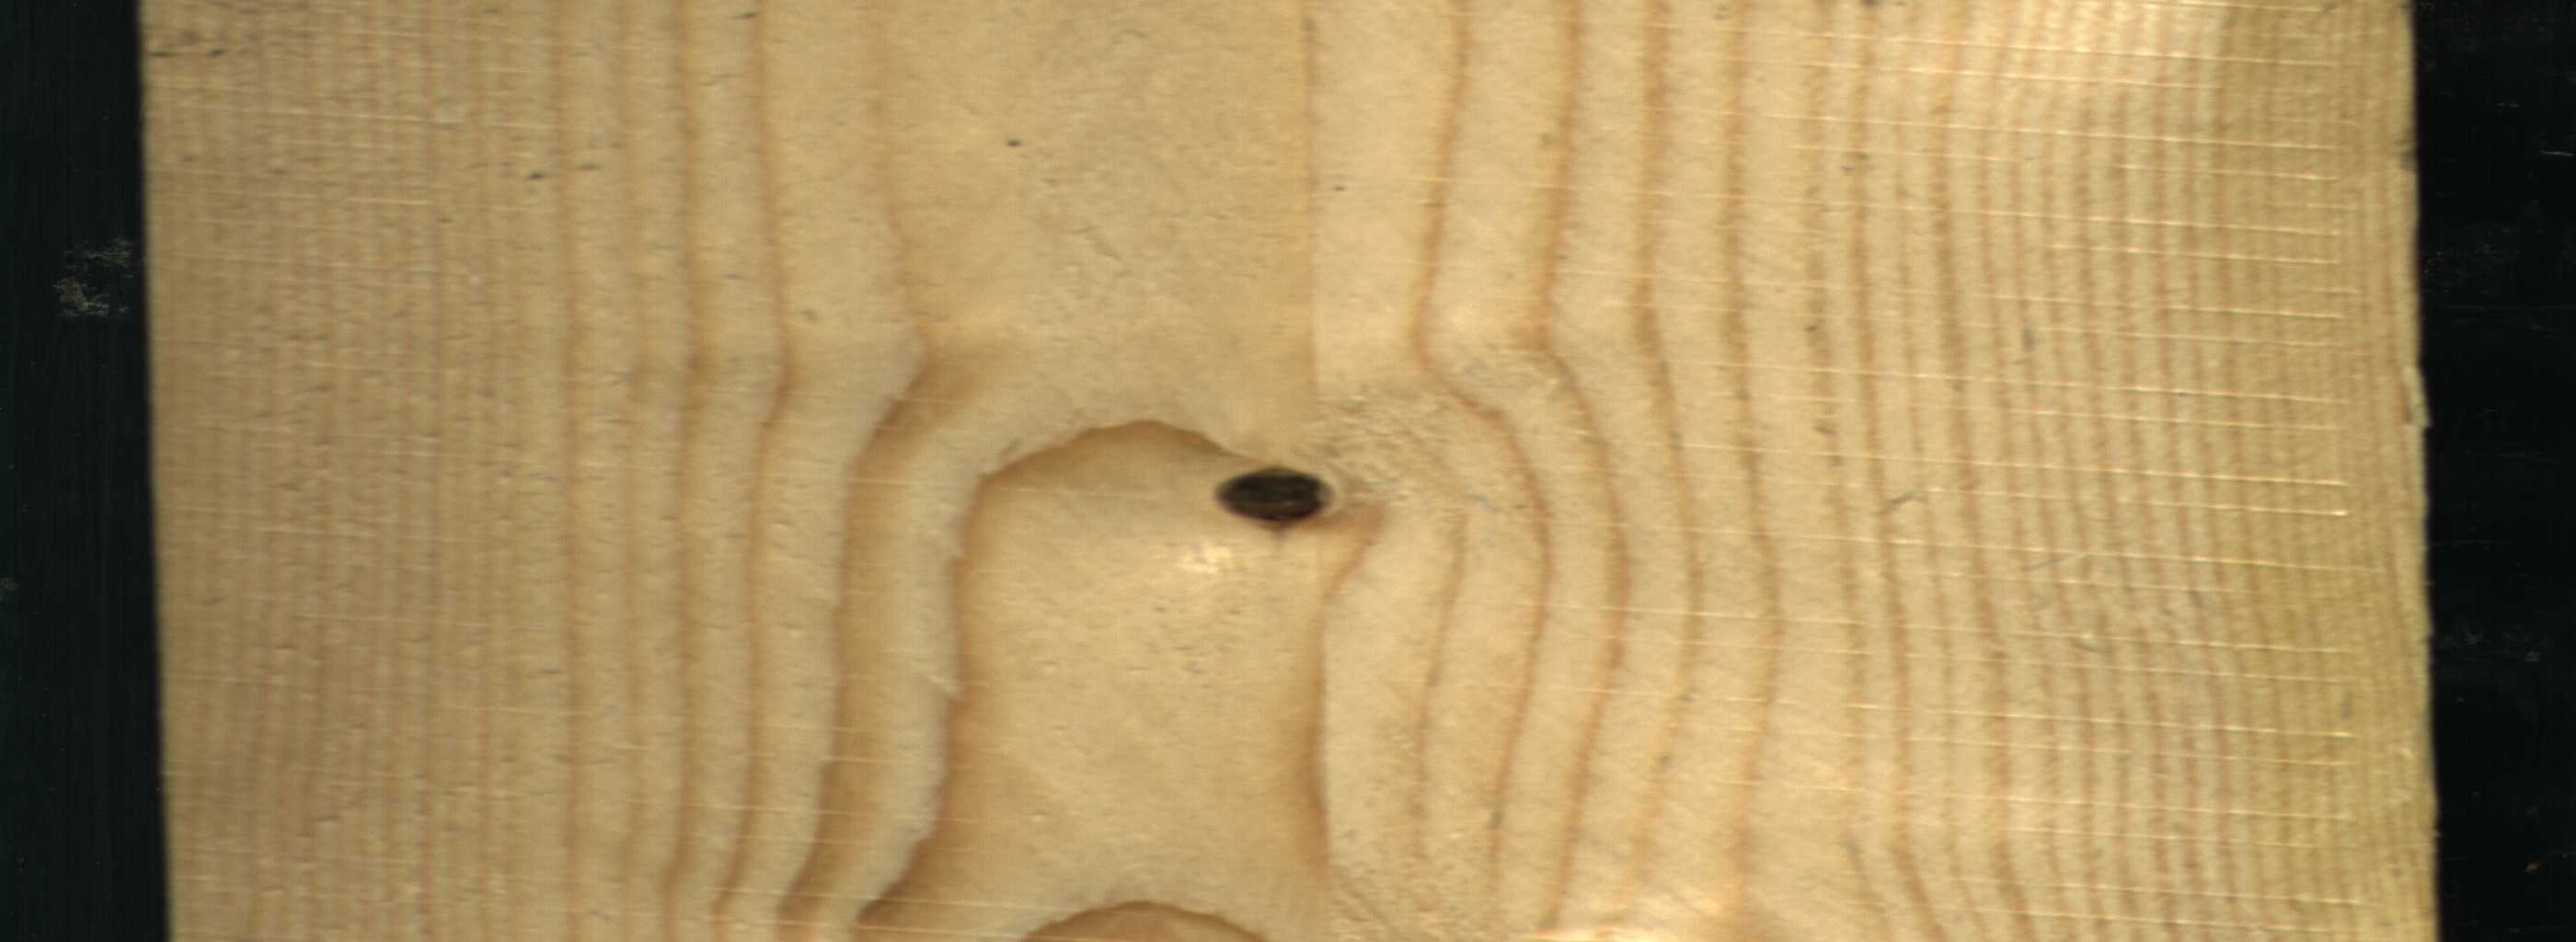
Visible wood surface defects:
Dead_Knot